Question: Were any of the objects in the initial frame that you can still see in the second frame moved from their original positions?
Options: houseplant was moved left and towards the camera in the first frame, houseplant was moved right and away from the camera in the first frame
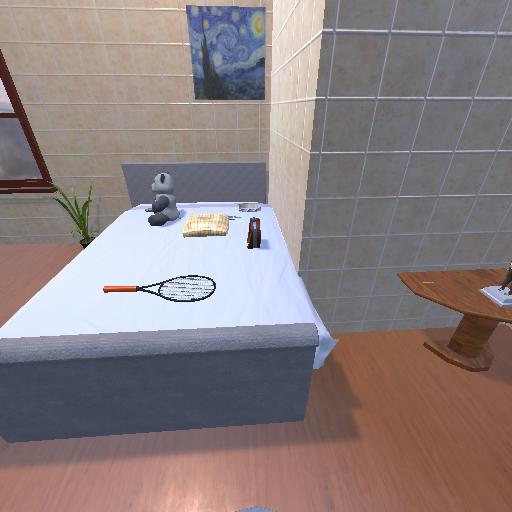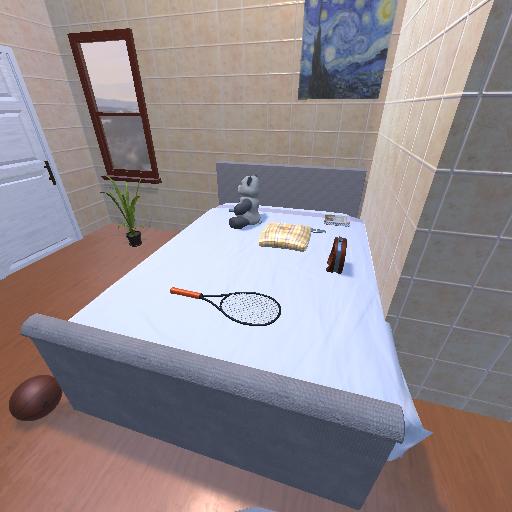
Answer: houseplant was moved left and towards the camera in the first frame